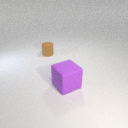
large purple rubber cube to the right of small brown rubber cylinder